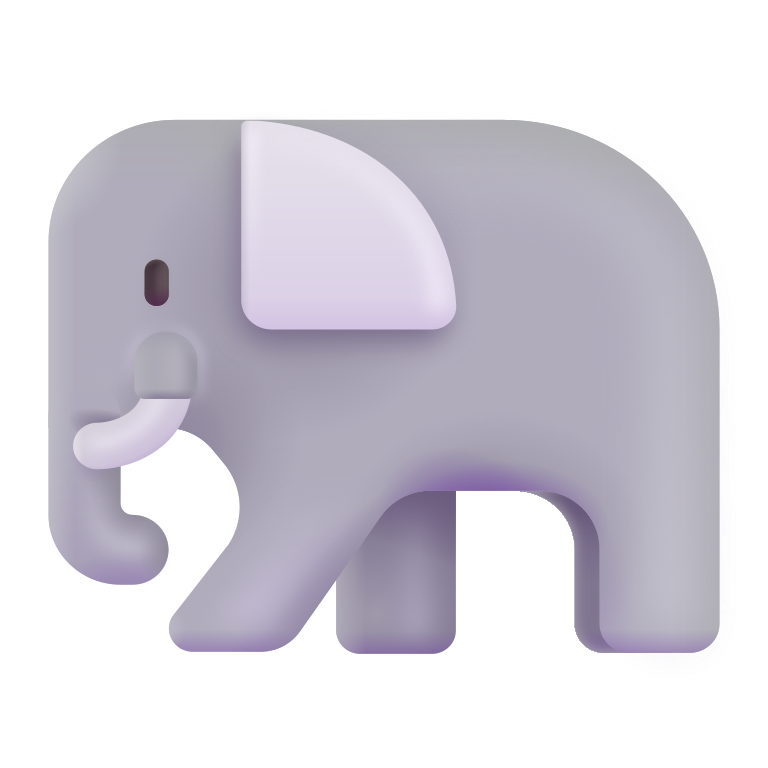
elephant color